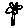
Label: flower